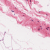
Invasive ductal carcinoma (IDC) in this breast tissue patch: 0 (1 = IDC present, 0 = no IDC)